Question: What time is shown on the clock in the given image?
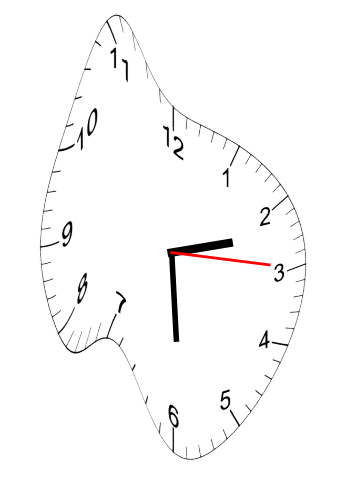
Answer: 02:29:15